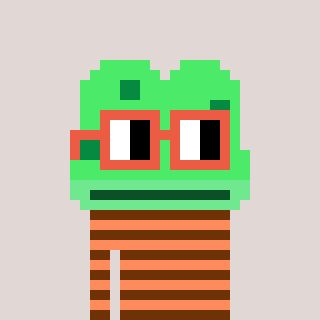
a pixel art character with square orange glasses, a frog-shaped head and a peachy-colored body on a warm background